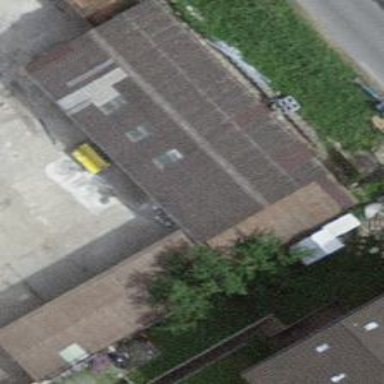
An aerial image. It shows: Warehouse.